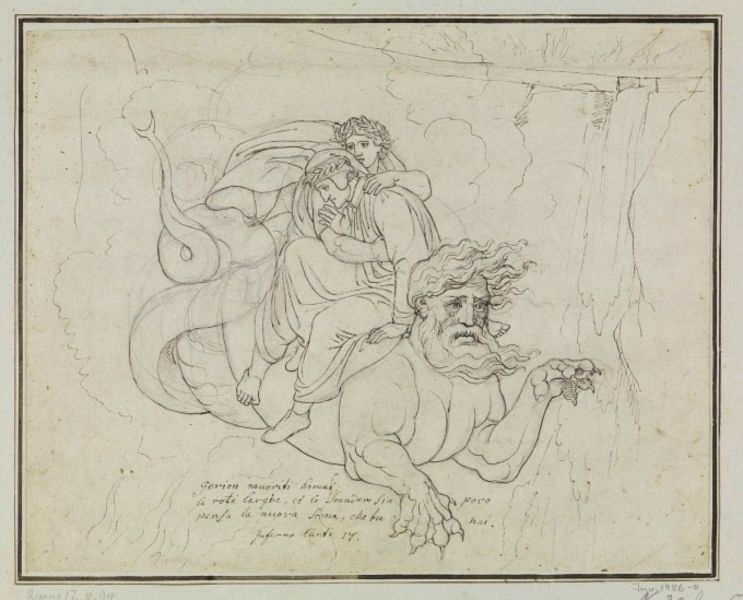
Titel: Dante und Virgil auf dem Rücken Geryons (Dante Inferno, Canto 17, V 94)
Künstler: Joseph Anton Koch
Standort: Karlsruhe
Institution: Staatliche Kunsthalle Karlsruhe
Schlagwörter: fuß, gott, mann, nackt, umhang, wasser, weiß, frauen, landschaft, menschen, sitzen, brust, frau, kleid, kleider, männer, schwarz, skizze, zeichnung, bart, falten, rahmen, trauer, signatur, wind, brücke, gewand, haare, mantel, drei, blatt, krone, wasserfall, fliegen, reiter, schuppen, reiten, ritt, schwanz, schrift, papier, umarmung, studie, grafik, graphik, linien, romantik, angst, wehen, wild, muskeln, dichter, pfoten, schwimmen, radierung, text, schlange, bleistift, krallen, schwimmhäute, dämon, entwurf, kranz, lorbeer, lorbeerkranz, mythologie, pfote, trost, jesus, götter, hölle, zeus, reise, griechisch, mischwesen, mythos, mittelalter, dante, fabelwesen, entführung, griechenland, kralle, kränze, maria, ungeheuer, tatzen, drachen, umrisslinien, handschrift, rettung, unterwasser, klauen, tatze, flosse, trösten, klaue, tiermensch, lorbeerkränze, zeichnunge, meeresungeheuer, pranken, löwentatze, wassermann, poseidon, triton, göttliche komödie, staumauer, nöck, verwirrend, pssr, divina commedia, tröstend, fischleib, unterwaser, monstr, gerion